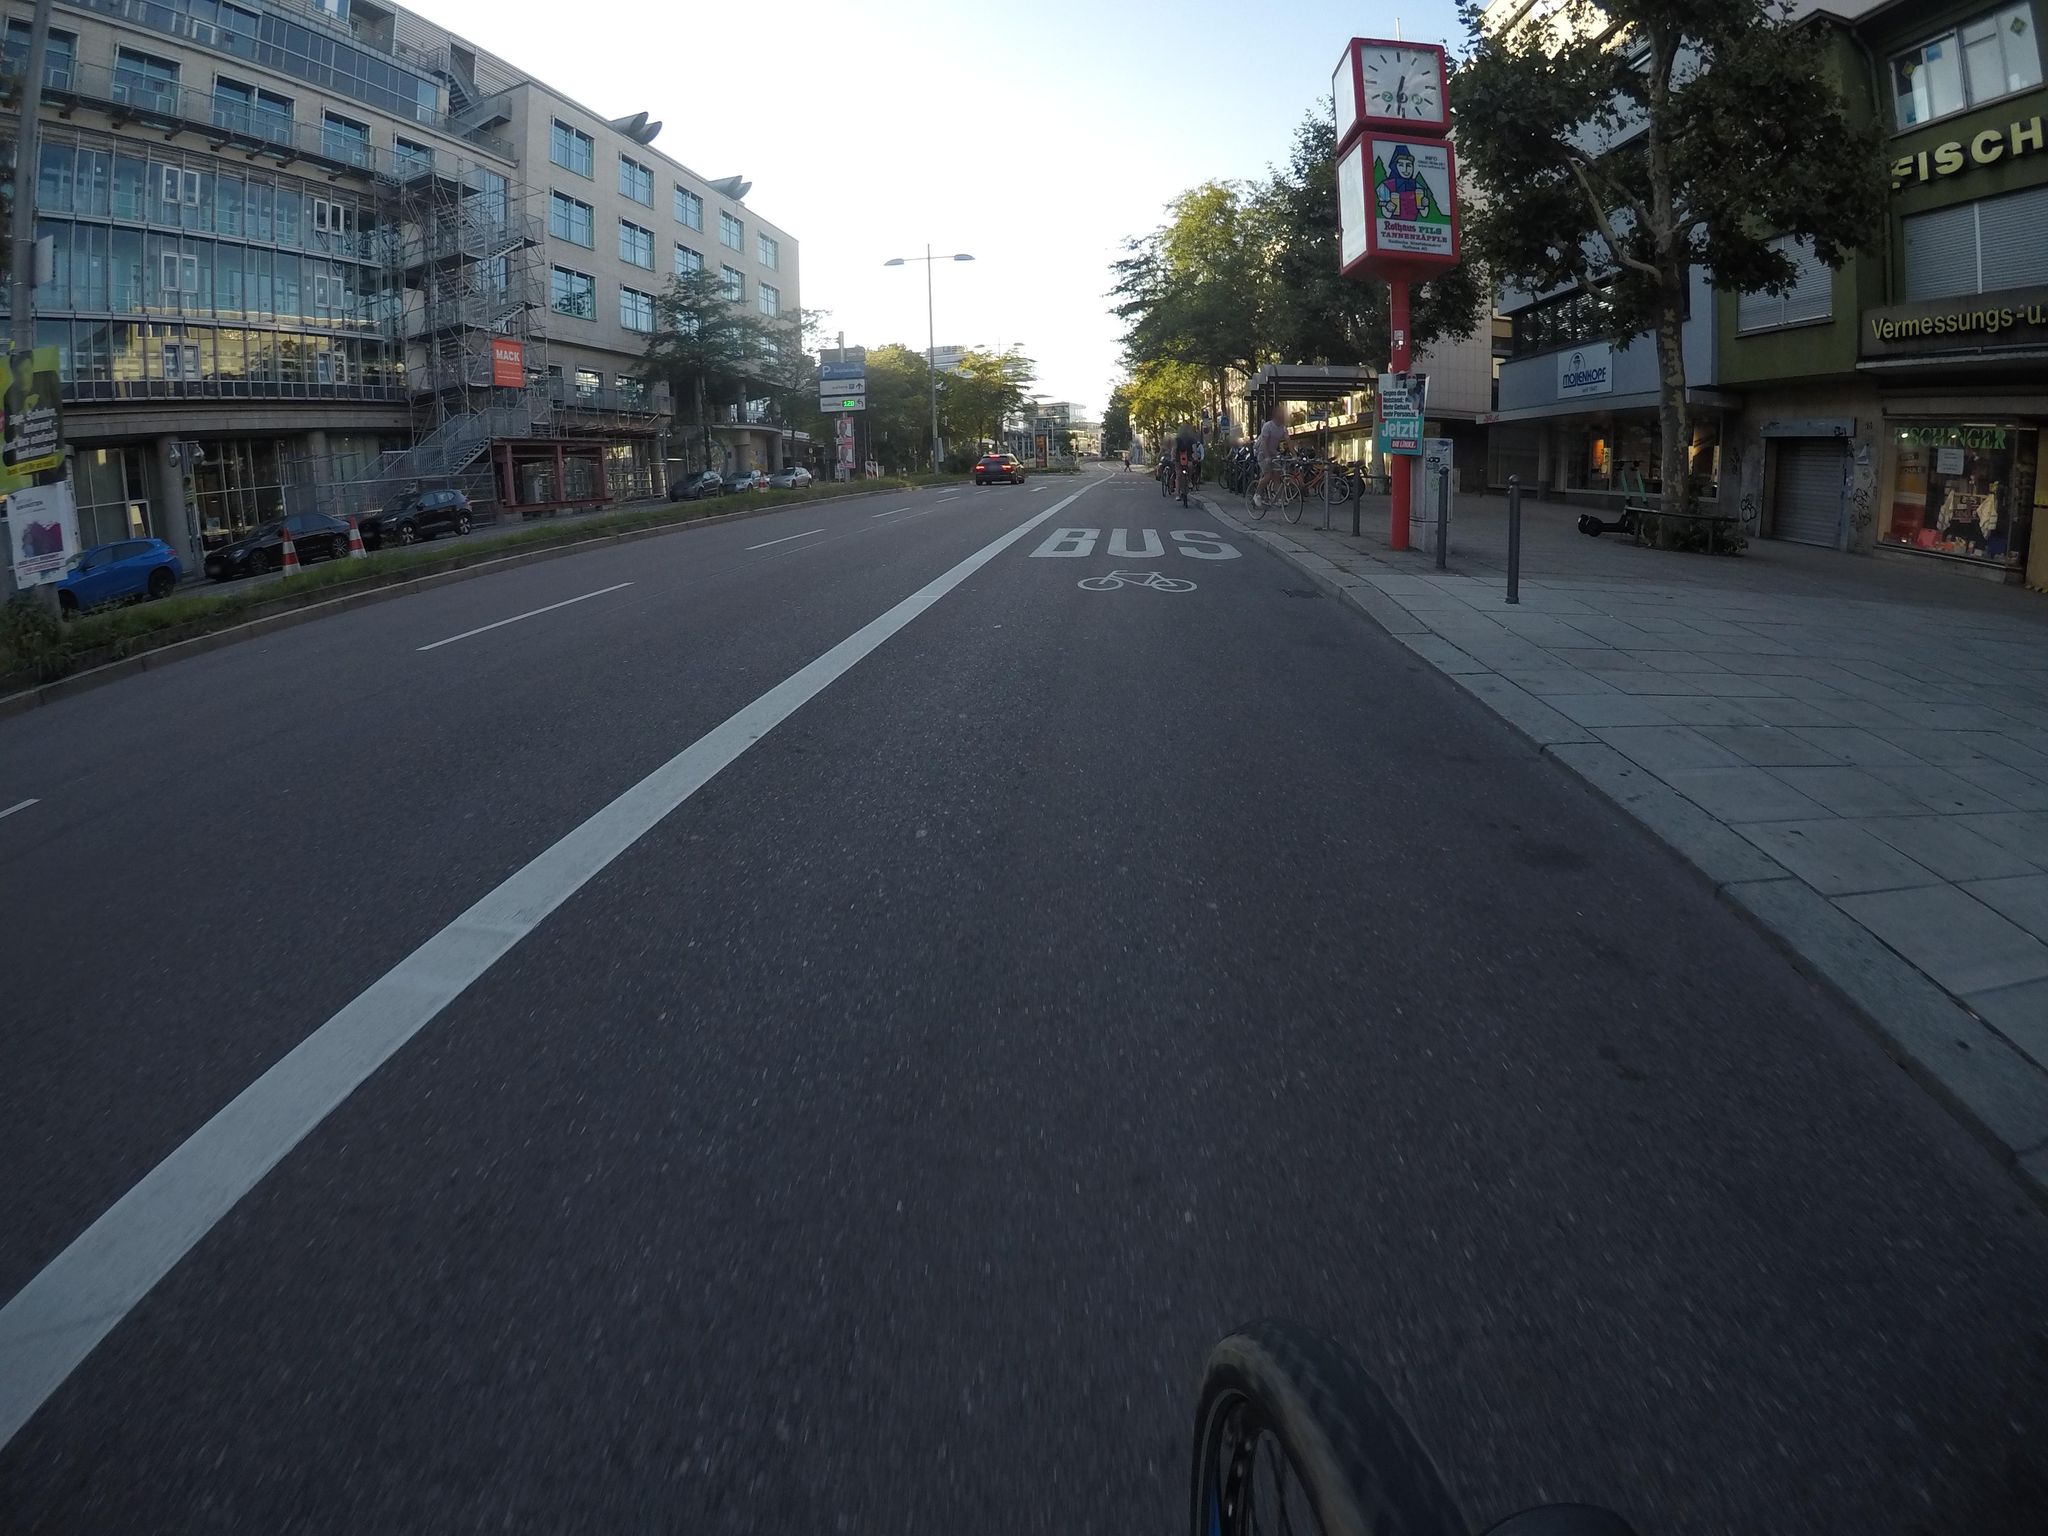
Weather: clear
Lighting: day
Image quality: good
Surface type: driving surface
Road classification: footway, bus_stop
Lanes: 3
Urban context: urban centre
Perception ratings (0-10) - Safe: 6.52, Lively: 9.53, Beautiful: 8.01, Boring: 2.03, Depressing: 0.71, Wealthy: 5.96